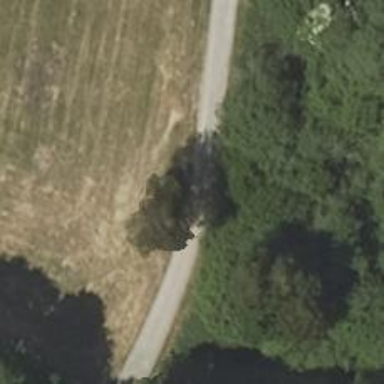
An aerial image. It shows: Service road.